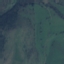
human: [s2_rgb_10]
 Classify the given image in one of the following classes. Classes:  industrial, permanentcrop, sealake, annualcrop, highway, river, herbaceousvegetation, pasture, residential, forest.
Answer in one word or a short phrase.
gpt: Pasture